Question: I want to have the following look of the 'UIBarButtonItem':

And <URL>
(save it because it has the same color as StackOverflow background so you're unable to see it right here)
How can I add the borders like in the first image to the 'UIBarButtonItem'? Is it possible without drawing it by myself?
Thanks in advance.
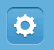
Answer: One more solution is that create 'UIButton' object and play with it's layer property.
I have done some basic setup which looks like blue image as shown in question:

Add below code in 'viewDidLoad()' method, also include '<QuartzCore/QuartzCore.h>' framework.
'''
UIButton *button = [UIButton buttonWithType:UIButtonTypeCustom];
[button setFrame:CGRectMake(0, 0, 50, 40)];
[button setImage:[UIImage imageNamed:@"settings.png"] forState:UIControlStateNormal];
button.layer.borderWidth = 1.0f;
button.layer.borderColor = [UIColor lightGrayColor].CGColor;
button.layer.cornerRadius = 5.0f;
button.layer.shadowColor = [UIColor lightGrayColor].CGColor;
button.layer.shadowRadius = 4.0f;
button.layer.shadowOpacity = .9;
button.layer.shadowOffset = CGSizeZero;
button.layer.masksToBounds = NO;
UIBarButtonItem *leftItem = [[UIBarButtonItem alloc] initWithCustomView:button];
self.navigationItem.leftBarButtonItem = leftItem;
'''
## Add more gradient effects
I did found one git help <URL> have a look, it's very useful.
I have use these classes to make gradient and shadow looks like blue image. Able to get much similarity with that image. You can have do more customisation on these classes to get desire accuracy.

Add this library to project, import '#import "YIInnerShadowView.h"' and add code to 'viewDidLoad()'
'''
YIInnerShadowView *innerView = [[YIInnerShadowView alloc] initWithFrame:CGRectMake(0, 0, 50, 40)];
innerView.shadowRadius = 1.5;
innerView.cornerRadius = 5;
innerView.shadowMask = YIInnerShadowMaskAll;
innerView.layer.borderColor = [UIColor colorWithRed:0.3843 green:0.6235 blue:0.8156 alpha:1.0].CGColor;
innerView.layer.borderWidth = 1.0;
UIButton *button = [UIButton buttonWithType:UIButtonTypeCustom];
[button setFrame:CGRectMake(0, 0, 50, 40)];
[button setImage:[UIImage imageNamed:@"settings.png"] forState:UIControlStateNormal];
[innerView addSubview:button];
UIBarButtonItem *leftItem = [[UIBarButtonItem alloc] initWithCustomView:innerView];
self.navigationItem.leftBarButtonItem = leftItem;
'''
Also have done little modification in 'YIInnerShadowLayer.m' class:
'''
- (id)init
{
self = [super init];
if (self) {
self.masksToBounds = YES;
self.needsDisplayOnBoundsChange = YES;
self.shouldRasterize = YES;
// Standard shadow stuff
[self setShadowColor:[[UIColor colorWithWhite:0 alpha:1] CGColor]];
[self setShadowOffset:CGSizeMake(0.0f, 1.0f)];
[self setShadowOpacity:1.0f];
[self setShadowRadius:5];
// Causes the inner region in this example to NOT be filled.
[self setFillRule:kCAFillRuleEvenOdd];
self.shadowMask = YIInnerShadowMaskAll;
}
return self;
}
'''